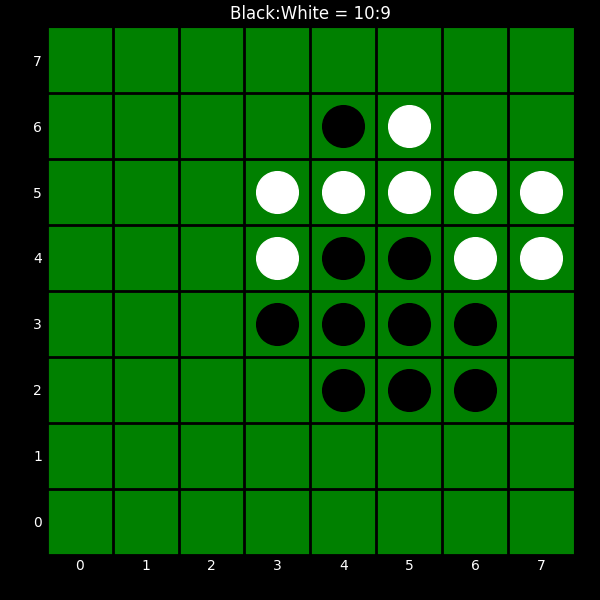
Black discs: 10
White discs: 9